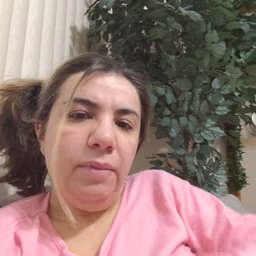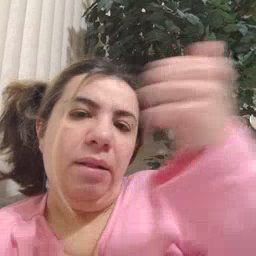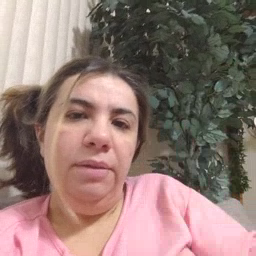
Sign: another